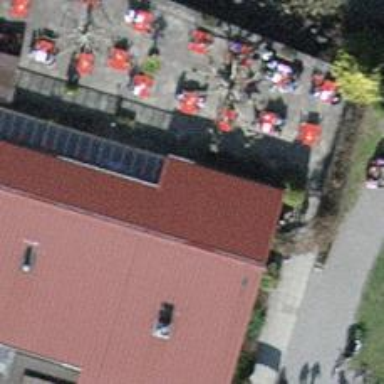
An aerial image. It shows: Restaurant.